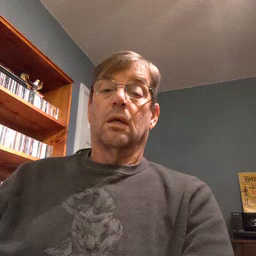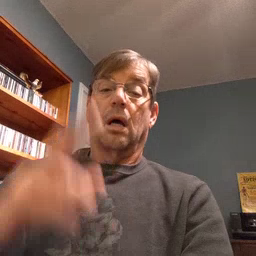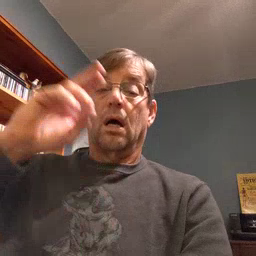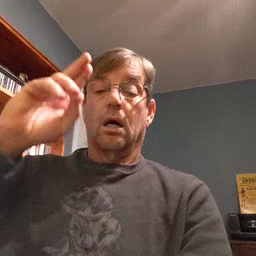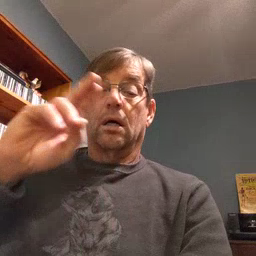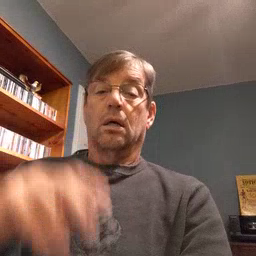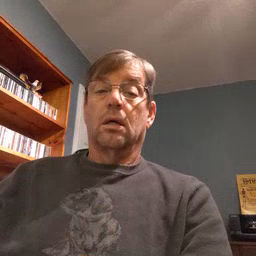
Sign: uncle